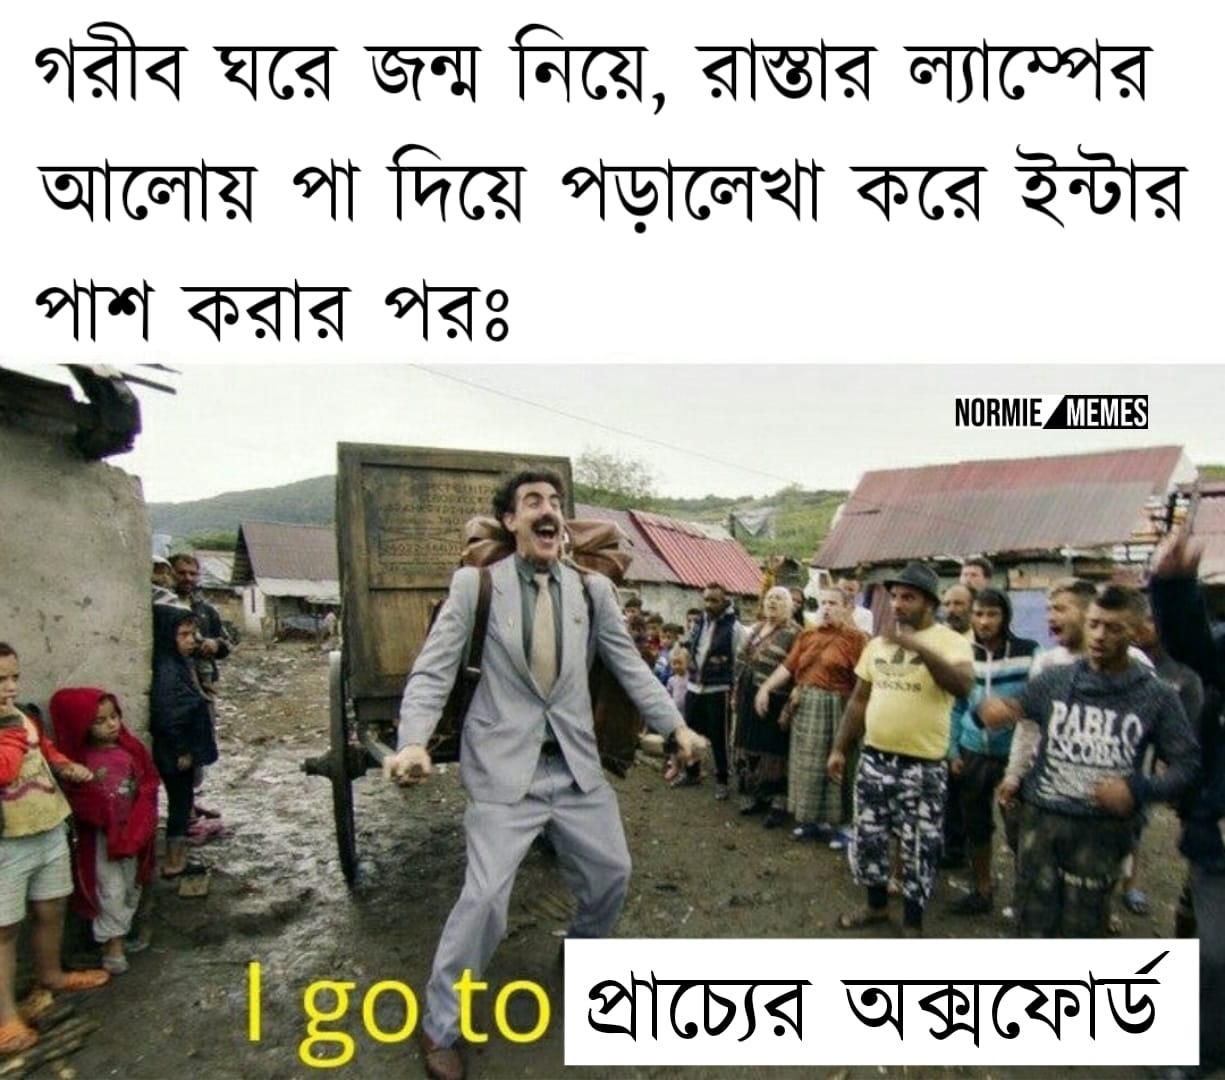
Text: গরীব ঘরে জন্ম নিয়ে রাস্তার ল্যাম্পের আলোয় পা দিয়ে পড়ালেখা করে ইন্টার পাশ করার পরঃ প্রাচ্যের অক্সফোর্ড
Label: Non Hate